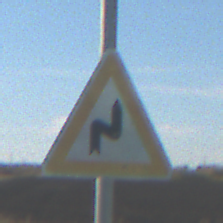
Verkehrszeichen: DoppelkurveRechts
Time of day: MorningAfternoon
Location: Outdoor (Nature)
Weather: Clear
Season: Autumn
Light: Natural